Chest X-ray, AP view. Patient: 32 years old, sex M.
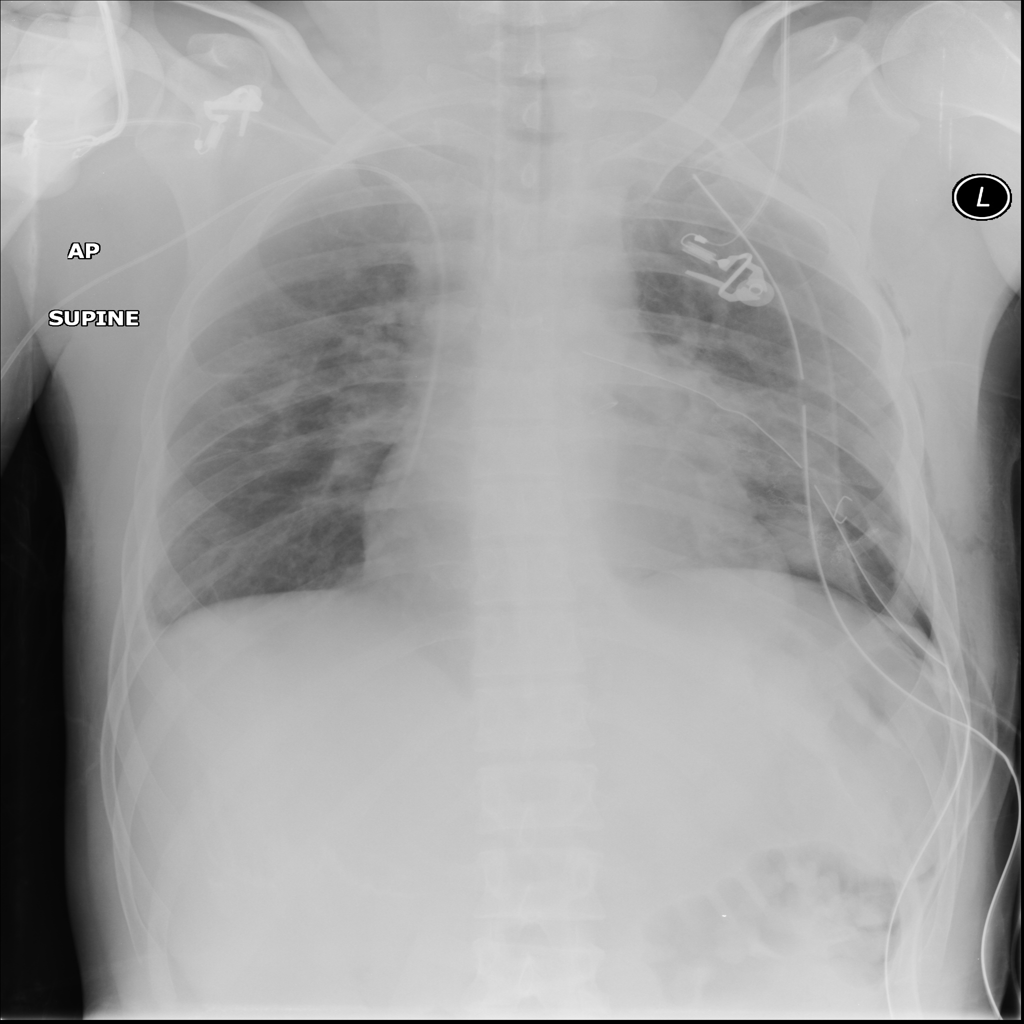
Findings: No Finding